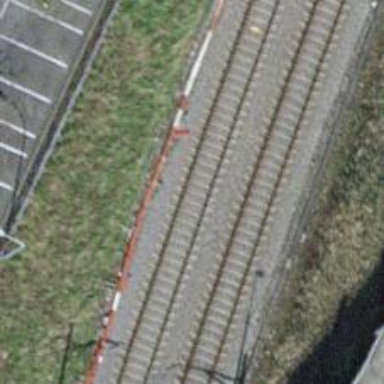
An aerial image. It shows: Single-track electrified railway with contact line.